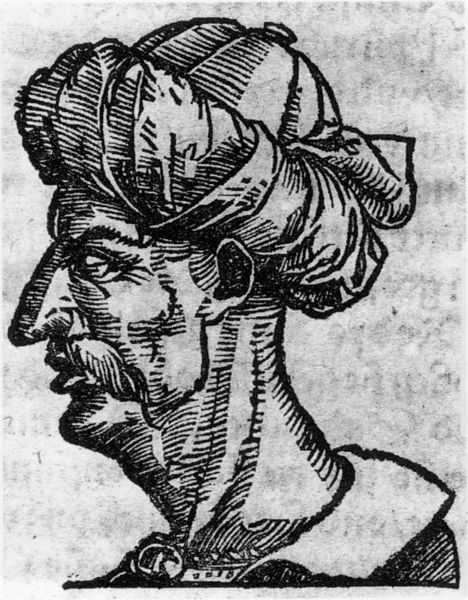
Titel: Bildnis des Amurates (3. türkischer Kaiser)
Künstler: Conrad Schnitt
Institution: (Seriendruck)
Schlagwörter: gemälde, kopf, mann, schatten, weiß, grob, grau, hut, mund, nase, ohr, profil, schwarz, stirn, zeichnung, blick, fest, alt, bart, mütze, profile, schnurrbart, augen, falten, gesicht, kragen, bildnis, hals, portrait, porträt, auge, mantel, brosche, kinn, knopf, lippen, holzschnitt, schrift, seitlich, wangen, papier, man, kette, grafik, graphik, schattierung, nacken, schnurbart, seitenansicht, tusche, buch, orient, links, druck, schwarzweiss, schatierung, schraffur, radierung, stich, markant, seite, illustration, holzdruck, herrscher, kopie, braue, portät, narbe, turban, araber, sultan, schwarz/weiß, gekrümmt, türke, osmane, orientale, muslim, kalif, zinken, große, hal, saladin, schwarzweiiß